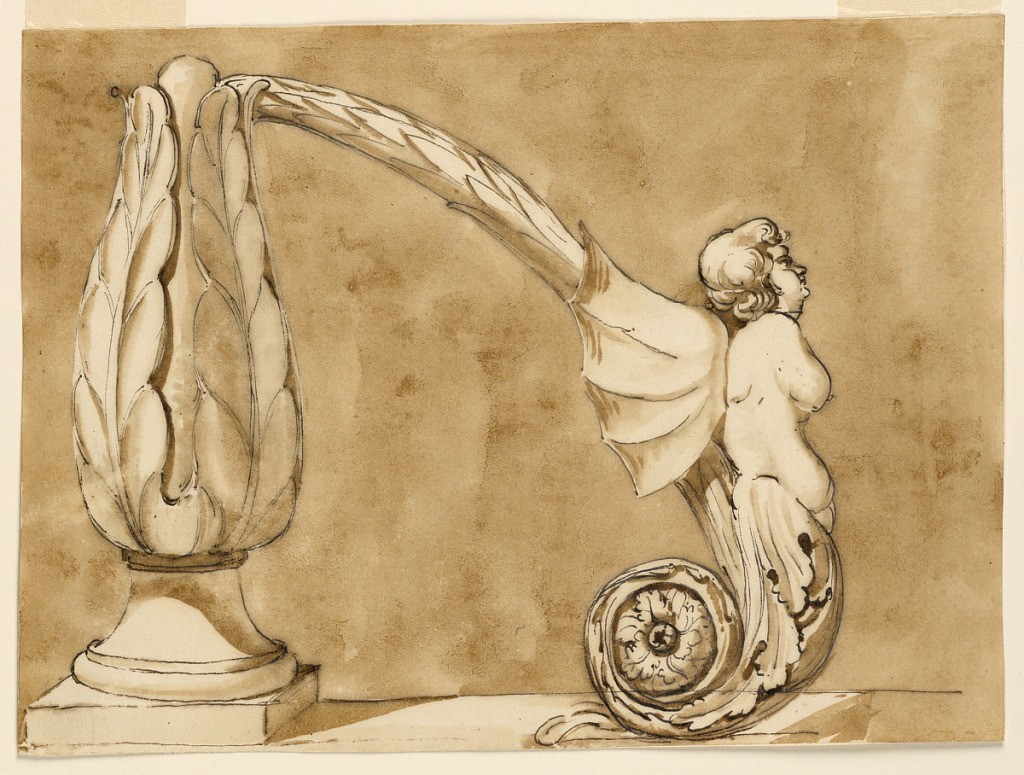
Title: Lower end of staircase railing
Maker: Giuseppe Barberi, Italian, 1746–1809
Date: ca. 1780
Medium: Pen and brown ink, brush and brown wash on off-white laid paper, lined
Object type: Drawing
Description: From a calyx similar to that in -1948 a garland drags downward to the scrolls of a half figure with bat wings, which is shown in profile. Colored background.